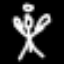
Label: angel